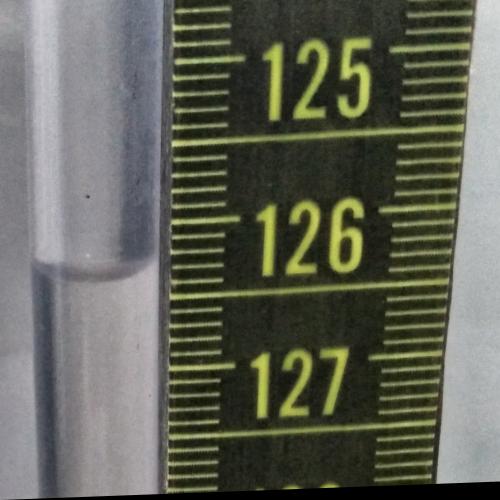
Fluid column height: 126.3 cm